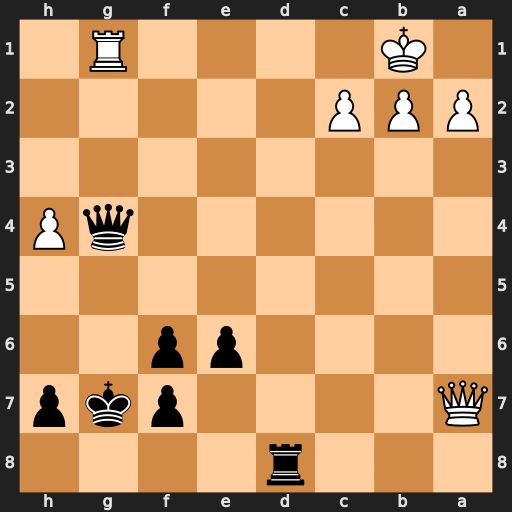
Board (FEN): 3r4/Q4pkp/4pp2/8/6qP/8/PPP5/1K4R1
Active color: b
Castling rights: -
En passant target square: -
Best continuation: Rd1+ Rxd1 Qxd1#